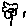
Label: flower